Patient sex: M
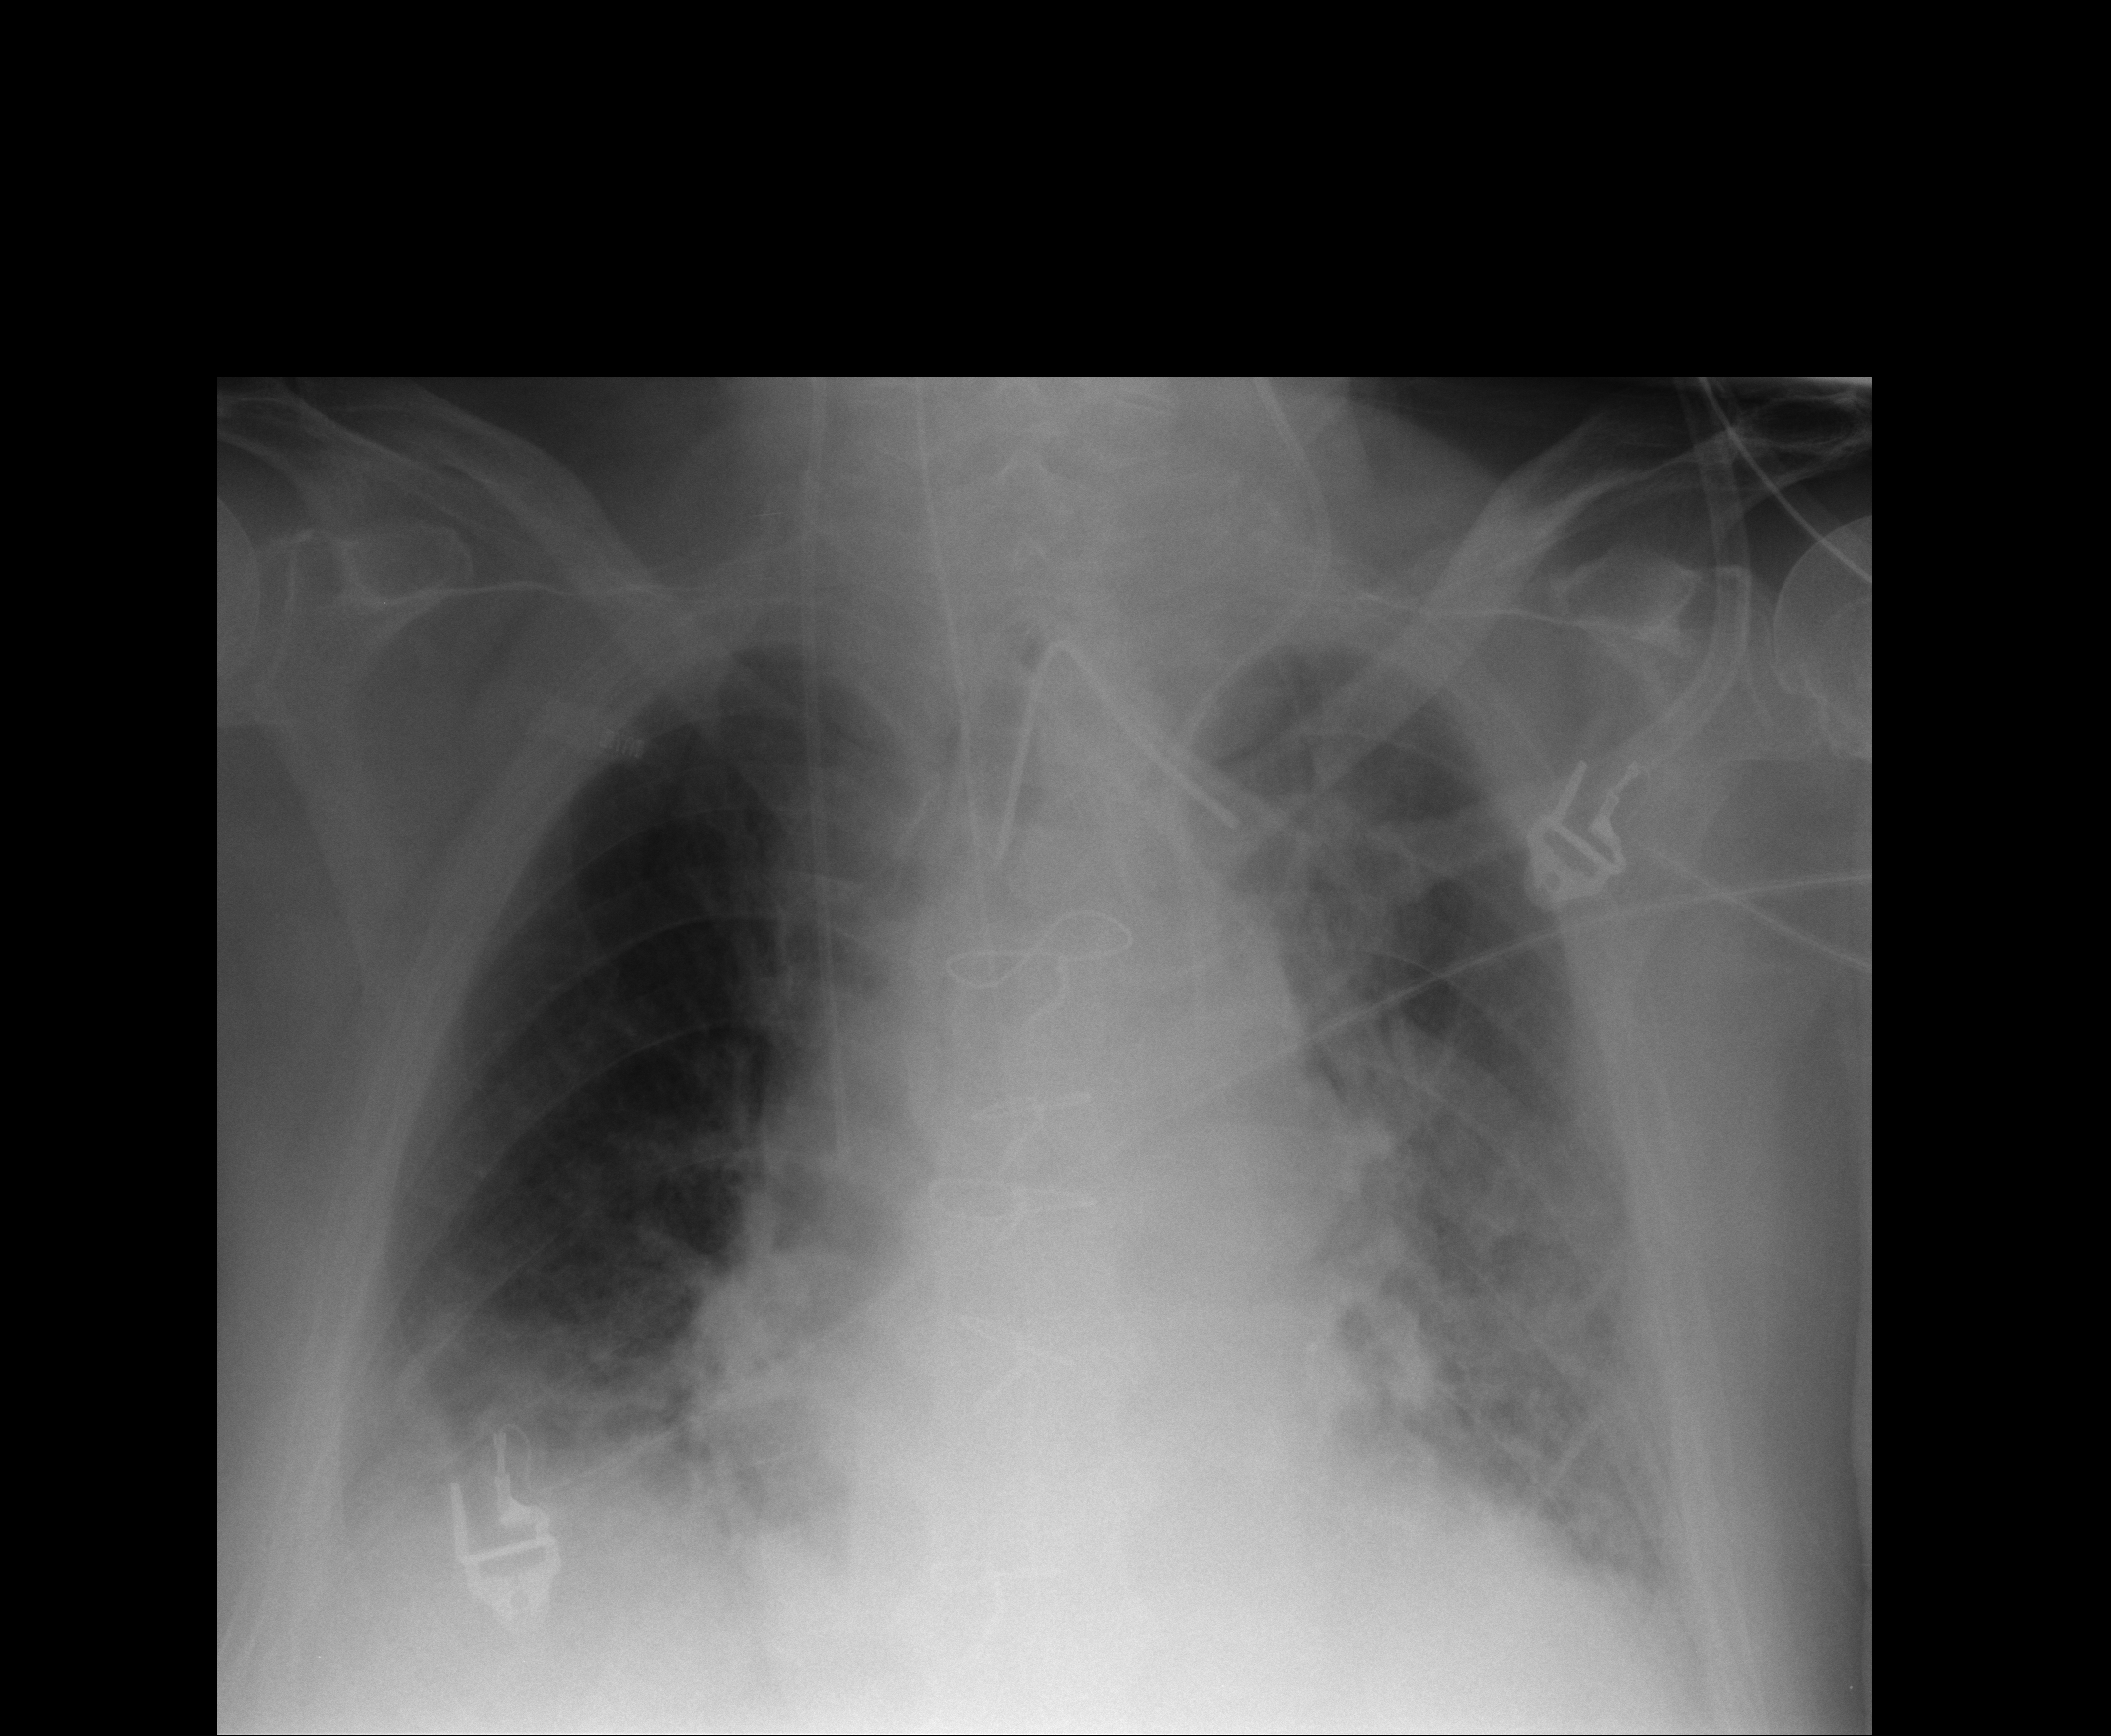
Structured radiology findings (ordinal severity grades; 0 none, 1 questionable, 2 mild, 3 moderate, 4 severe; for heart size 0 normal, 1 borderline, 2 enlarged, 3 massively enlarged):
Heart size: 2
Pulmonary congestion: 1
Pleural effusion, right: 1
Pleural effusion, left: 1
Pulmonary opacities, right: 1
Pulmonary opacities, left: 0
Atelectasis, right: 2
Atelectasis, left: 2